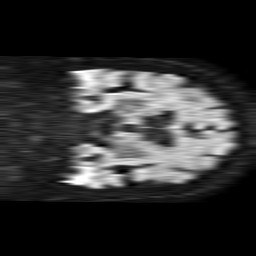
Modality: TRACE
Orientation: coronal
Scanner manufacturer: philips
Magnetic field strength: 1.5 T
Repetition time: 4.6 s
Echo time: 0.09059 s